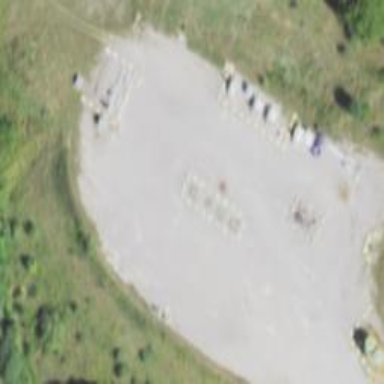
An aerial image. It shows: Petroleum well.